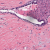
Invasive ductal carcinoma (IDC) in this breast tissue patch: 0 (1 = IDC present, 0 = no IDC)